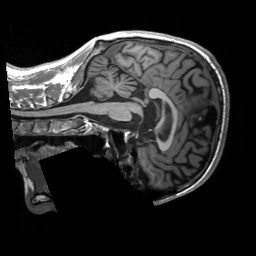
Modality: T1w
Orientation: sagittal
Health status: healthy
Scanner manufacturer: siemens
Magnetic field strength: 3 T
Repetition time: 2.3 s
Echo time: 0.00207 s